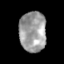
Tissue: skin
Cell type: Epithelial cells
Senescence score: 0.2541
Nuclear area (px): 1064
Mean DAPI intensity: 156.36